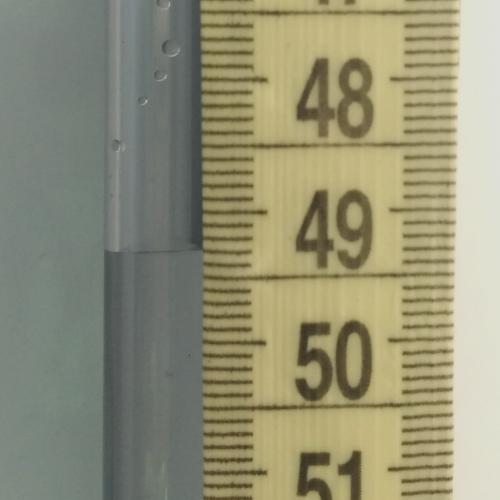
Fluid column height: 49.3 cm